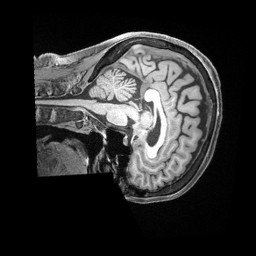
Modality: T1w
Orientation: sagittal
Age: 66
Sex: female
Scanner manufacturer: siemens
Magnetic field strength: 3 T
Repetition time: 2.5 s
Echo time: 0.00222 s